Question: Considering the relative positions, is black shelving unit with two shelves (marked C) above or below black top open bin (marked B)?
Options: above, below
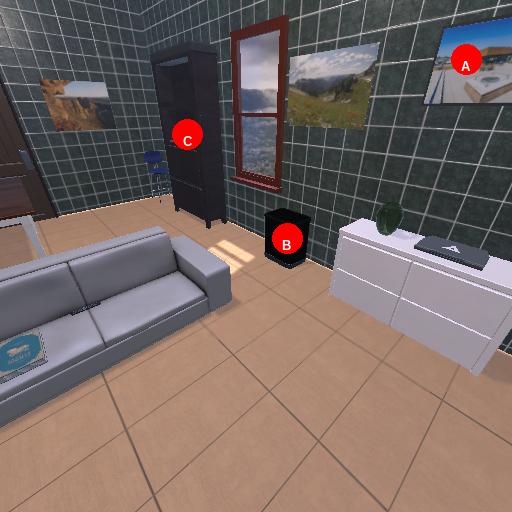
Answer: above